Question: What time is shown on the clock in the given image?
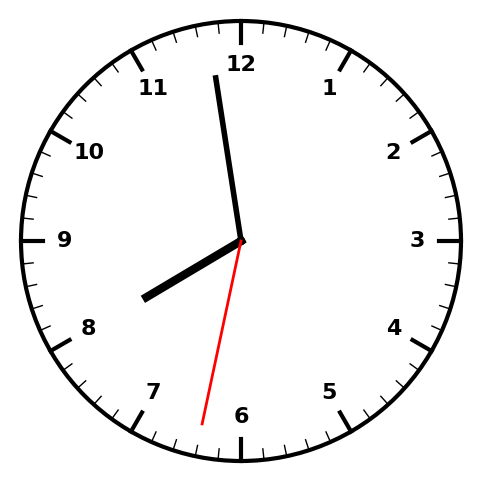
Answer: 07:58:32